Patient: sex F, age 73
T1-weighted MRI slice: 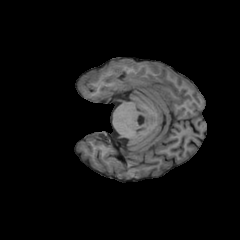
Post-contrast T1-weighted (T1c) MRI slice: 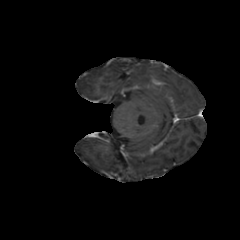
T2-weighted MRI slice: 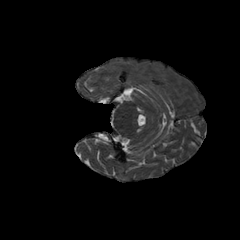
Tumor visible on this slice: no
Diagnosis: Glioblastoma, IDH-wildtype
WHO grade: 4